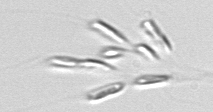
Label: Dinobryon